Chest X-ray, PA view. Patient: 75 years old, sex M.
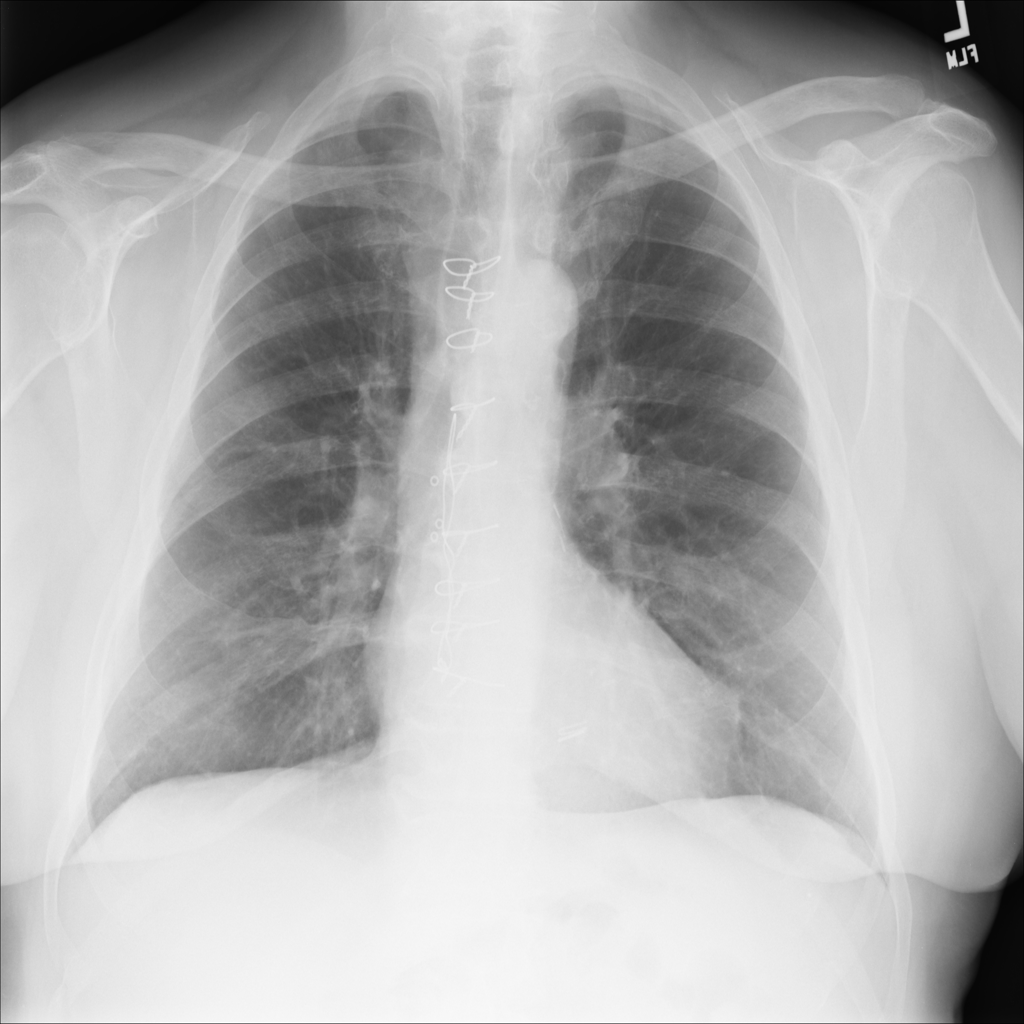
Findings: Emphysema